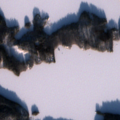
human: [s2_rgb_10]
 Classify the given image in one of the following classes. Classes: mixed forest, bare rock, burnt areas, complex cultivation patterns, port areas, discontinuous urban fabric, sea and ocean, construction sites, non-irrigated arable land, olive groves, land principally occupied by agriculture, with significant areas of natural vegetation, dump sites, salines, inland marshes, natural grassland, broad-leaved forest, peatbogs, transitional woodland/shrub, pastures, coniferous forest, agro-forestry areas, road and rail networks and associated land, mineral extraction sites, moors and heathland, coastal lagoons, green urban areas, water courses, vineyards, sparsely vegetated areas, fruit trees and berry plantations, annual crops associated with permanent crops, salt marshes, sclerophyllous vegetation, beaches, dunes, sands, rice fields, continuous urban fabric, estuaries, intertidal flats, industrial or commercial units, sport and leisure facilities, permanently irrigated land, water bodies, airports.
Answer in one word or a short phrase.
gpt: coniferous forest, mixed forest, water bodies